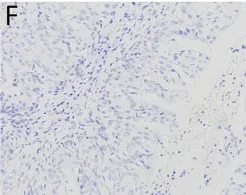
TTF1 All images are 100 x magnification.
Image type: pathology (immunostaining)